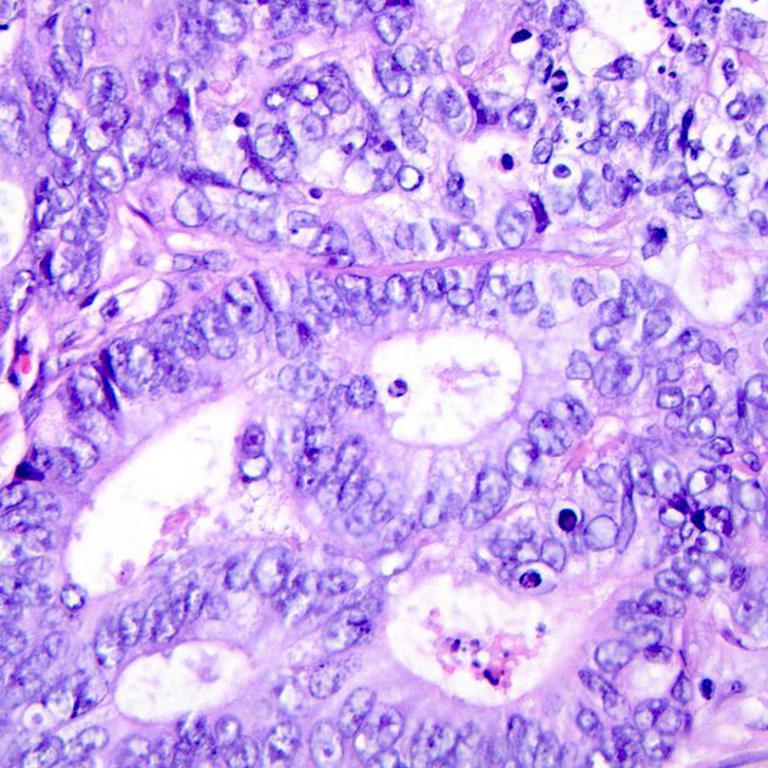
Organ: colon
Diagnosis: adenocarcinomas